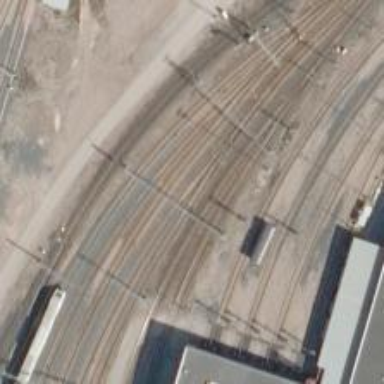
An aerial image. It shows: Railway signal.